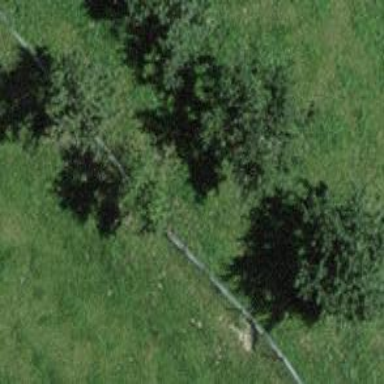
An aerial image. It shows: Deciduous broadleaved tree.